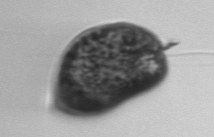
Label: Prorocentrum_micans